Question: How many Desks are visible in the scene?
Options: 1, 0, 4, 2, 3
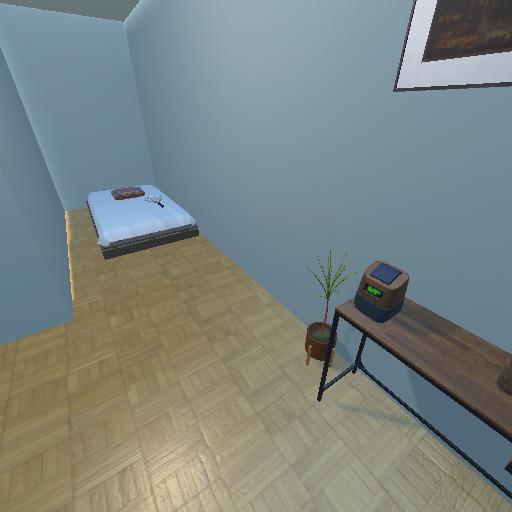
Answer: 1